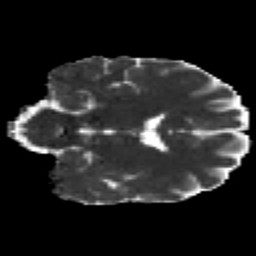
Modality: MD
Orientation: coronal
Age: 31
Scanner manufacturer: siemens
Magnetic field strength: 3 T
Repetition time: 2.2 s
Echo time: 0.084 s